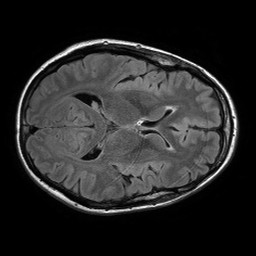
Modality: FLAIR
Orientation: axial
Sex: male
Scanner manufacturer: philips
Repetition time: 11 s
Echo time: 0.125 s